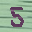
Label: 5